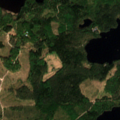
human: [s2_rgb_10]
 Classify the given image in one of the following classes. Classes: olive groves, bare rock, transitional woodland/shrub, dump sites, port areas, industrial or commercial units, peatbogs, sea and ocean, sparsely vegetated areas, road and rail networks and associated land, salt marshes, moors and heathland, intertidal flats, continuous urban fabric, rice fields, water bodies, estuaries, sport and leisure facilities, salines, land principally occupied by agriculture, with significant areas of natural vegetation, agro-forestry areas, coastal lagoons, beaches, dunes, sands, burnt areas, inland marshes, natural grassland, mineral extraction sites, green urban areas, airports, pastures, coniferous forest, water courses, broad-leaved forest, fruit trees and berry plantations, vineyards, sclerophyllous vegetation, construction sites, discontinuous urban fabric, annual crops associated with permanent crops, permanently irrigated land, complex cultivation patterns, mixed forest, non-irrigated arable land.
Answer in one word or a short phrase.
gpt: coniferous forest, mixed forest, transitional woodland/shrub, water bodies